Group 1:
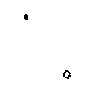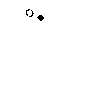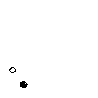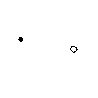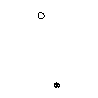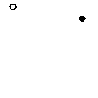
Group 2:
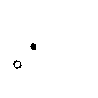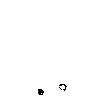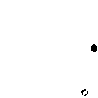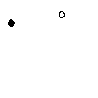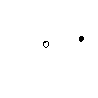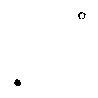
Rule separating the two groups: Negative slope vs. positive slope.
Concepts: imagined_entity, imagined_line_or_curve, line_slope, positive_negative_slope
Comments: All examples feature a white circle and a black circle. The answer refers to the slope of the line connecting the two circles.
The coloring of the circles is irrelevant.
Author: Douglas R. Hofstadter